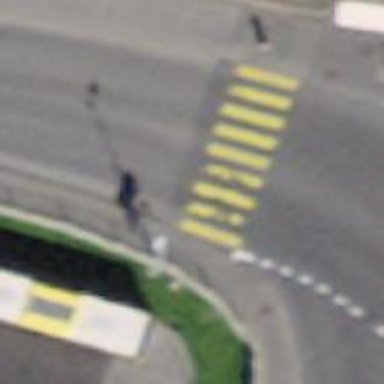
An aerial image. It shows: Marked crossing with zebra stripes on the road.